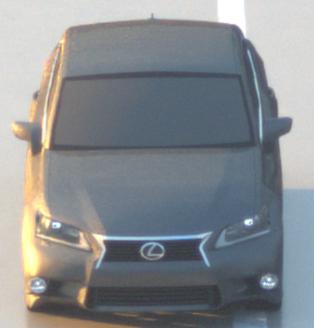
Make: Lexus
Model: GS 250
Detailed model: GS (L10)
Model produced from: 2012/06
Model produced until: 2013/12
Doors: 4
Color: gray
Road condition: wet road
Daytime: sunrise or sunset
Contrast: medium contrast